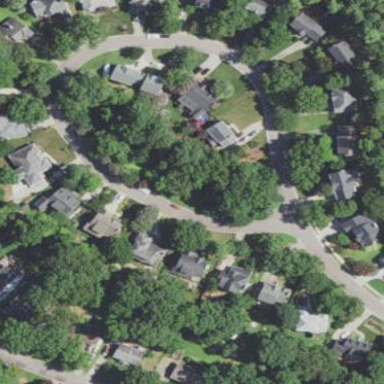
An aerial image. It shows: Residential area within neighborhood.